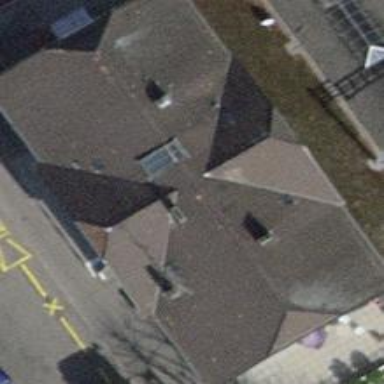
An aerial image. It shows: Train station with gabled roof.